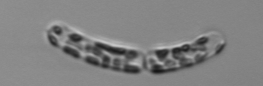
Label: Guinardia_striata